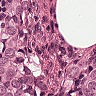
Metastatic tissue present: yes